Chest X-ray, PA view. Patient: 42 years old, sex F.
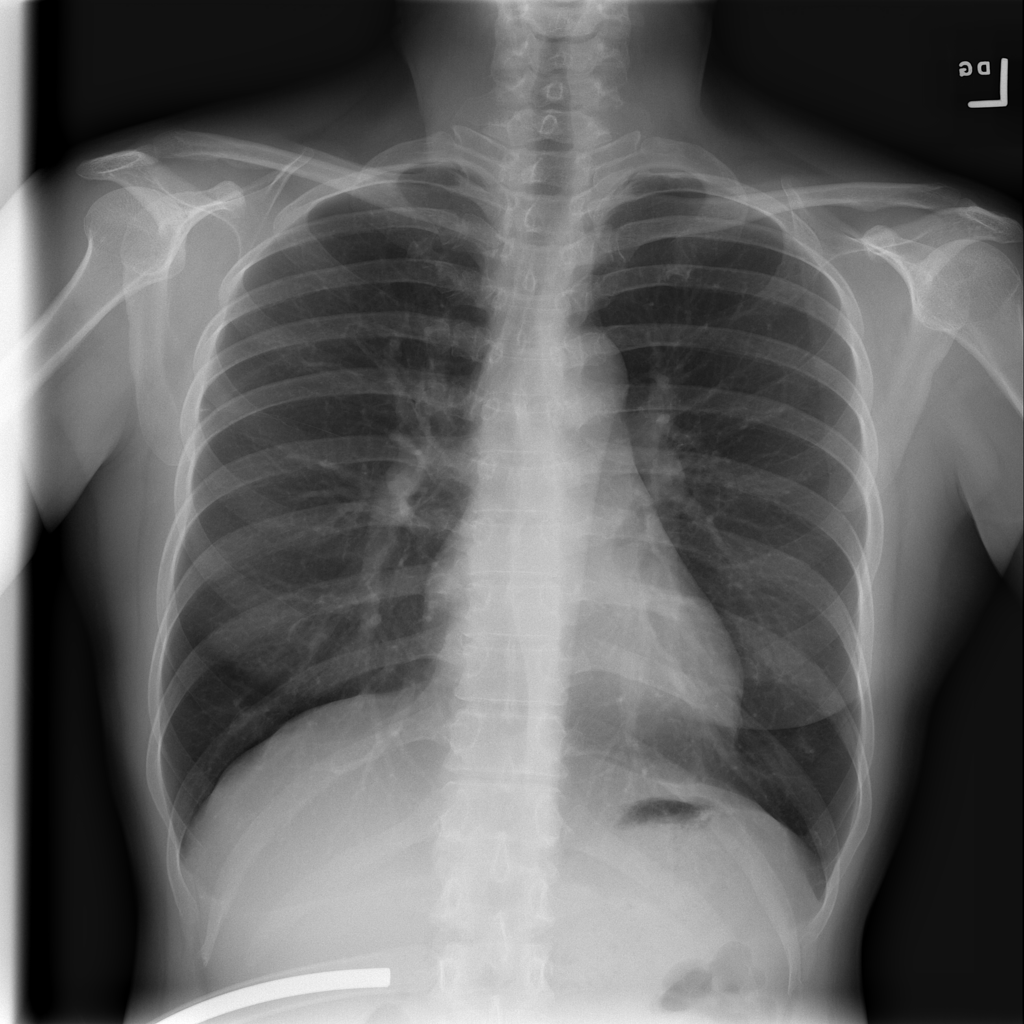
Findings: Infiltration